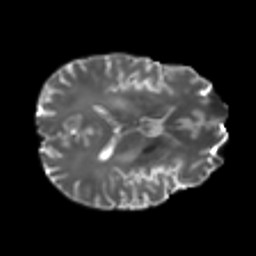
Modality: T2w
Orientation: axial
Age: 39
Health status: ill
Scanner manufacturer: philips
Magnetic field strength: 3 T
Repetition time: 9 s
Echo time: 0.127 s